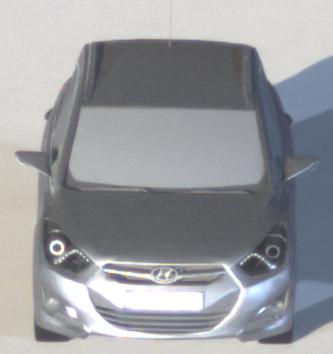
Make: Hyundai
Model: i40 Kombi 1.6 GDI
Detailed model: i40 (VF) Kombi
Model produced from: 2012/08
Model produced until: 2013/09
Doors: 5
Color: gray
Road condition: dry road
Daytime: night
Contrast: high contrast